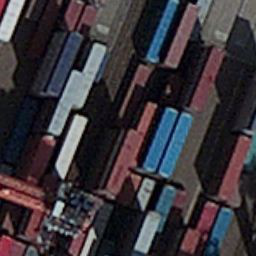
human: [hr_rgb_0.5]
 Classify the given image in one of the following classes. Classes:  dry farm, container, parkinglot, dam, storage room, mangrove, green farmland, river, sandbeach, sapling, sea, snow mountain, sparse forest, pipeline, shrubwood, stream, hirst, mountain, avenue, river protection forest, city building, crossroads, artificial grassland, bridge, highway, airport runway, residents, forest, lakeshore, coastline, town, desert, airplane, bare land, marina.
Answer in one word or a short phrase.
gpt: container